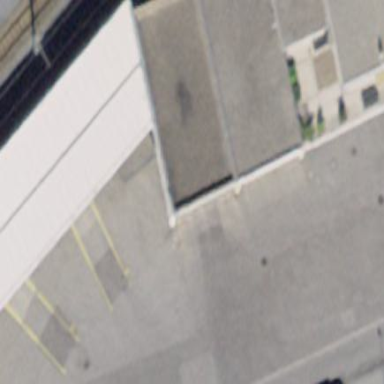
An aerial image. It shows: Industrial building.